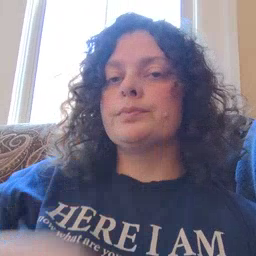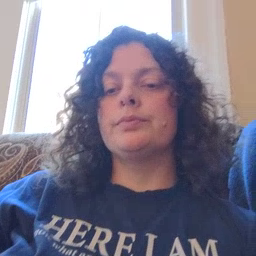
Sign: flower